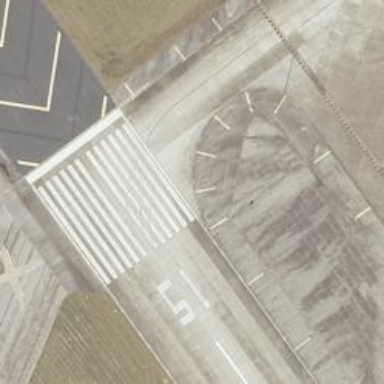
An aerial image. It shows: View of taxiway at the airport.